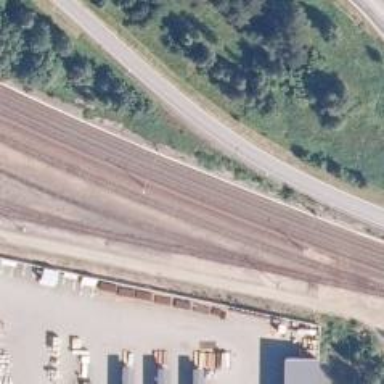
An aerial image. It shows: Railway track with continuous electrified contact line.